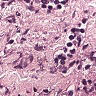
Metastatic tissue present: no